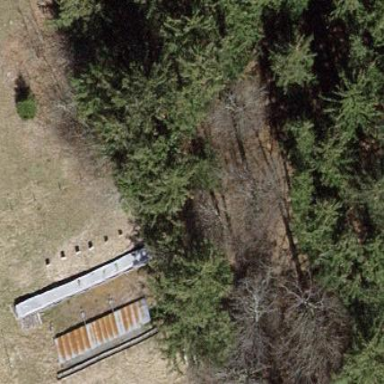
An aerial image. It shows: Retaining wall.